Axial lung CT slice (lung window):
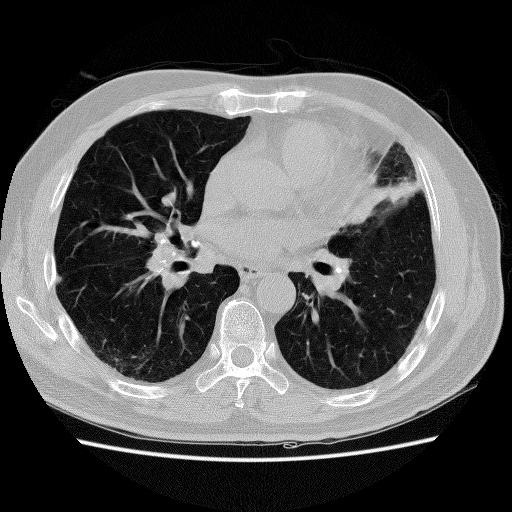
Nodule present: no